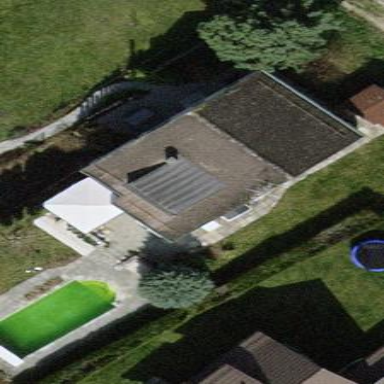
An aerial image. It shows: Detached building with gabled roof.